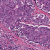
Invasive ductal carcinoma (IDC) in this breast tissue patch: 1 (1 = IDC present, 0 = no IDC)